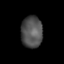
Tissue: lung
Cell type: Others
Senescence score: 0.2063
Nuclear area (px): 664
Mean DAPI intensity: 81.282